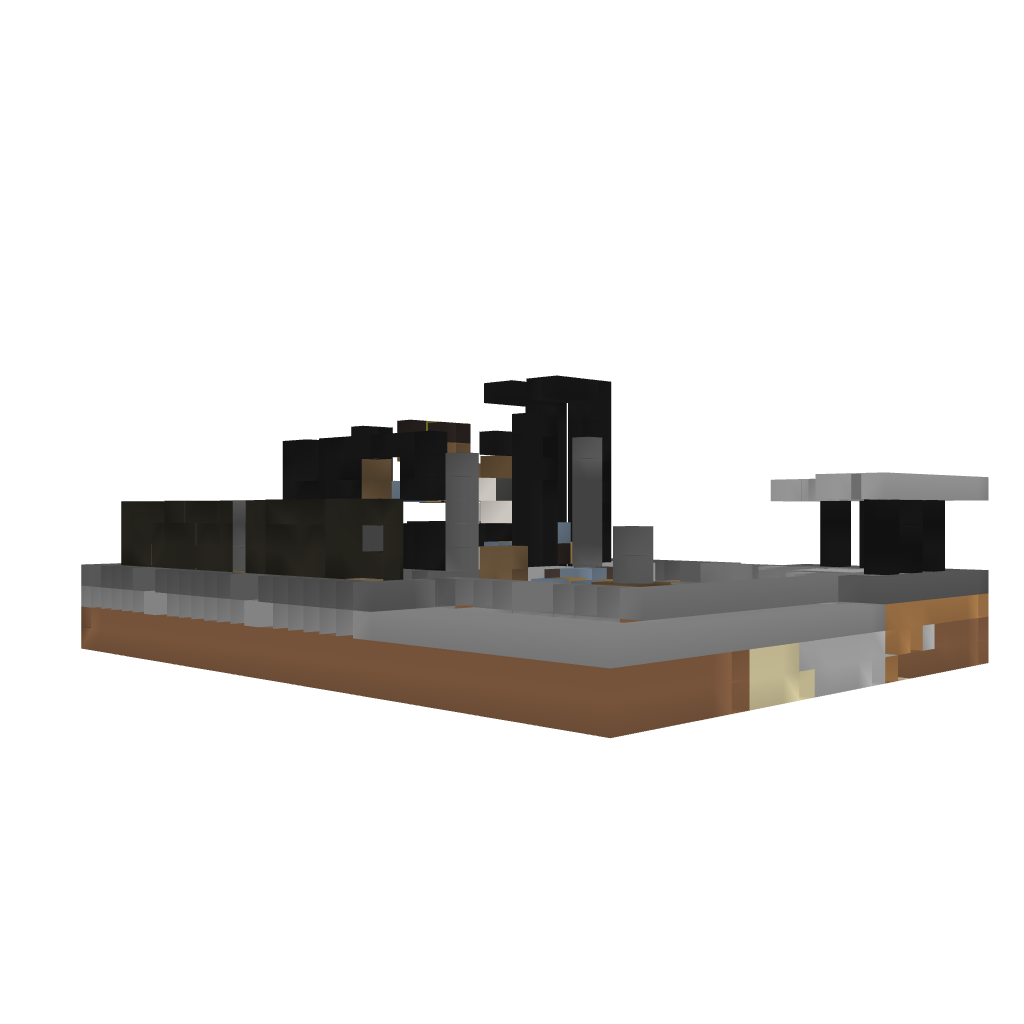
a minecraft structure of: Simple Modern House